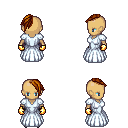
a pixel art fantasy rpg character, female body template, human, tanned skin, underdress, magenta pants, brunette long mohawk hairstyle, gold gloves, metal boots, four views (front, back, left, right), 2x2 character sprite sheet, small pixel art, hard edges, no anti-aliasing